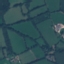
Land use / land cover: Pasture